Question: We have host python service on the server (no public accessible) which allows HTTPS and Web Socket requests on .To connect to the python service, we have implemented an Azure App Gateway (bind with the domain) with rule - domain:4431 and which will be redirected to the server.
So, the problem is we are facing the following error
>
We have observed that request from the browser comes to the AppGW but on server, we are receiving request intermittently.
'''
socketio.run(app, host='0.0.0.0', port=4431, certfile=certs["crt"], keyfile=certs["key"], ssl_version=ssl.PROTOCOL_TLSv1_2)
'''
Our Architecture

Error
<URL>
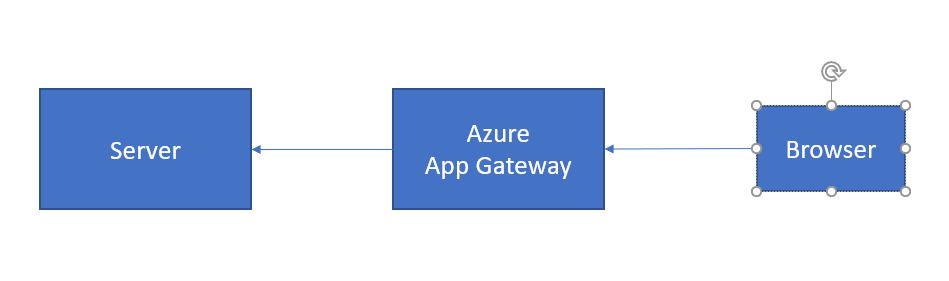
Answer: Found out, what was causing the issue, we haven't provided root CA Certificate to run server.
'''
socketio.run(app, host='0.0.0.0', port=4431, certfile=certs["crt"], keyfile=certs["key"], ca_certs=certs["CA crt"], ssl_version=ssl.PROTOCOL_TLSv1_2)
'''